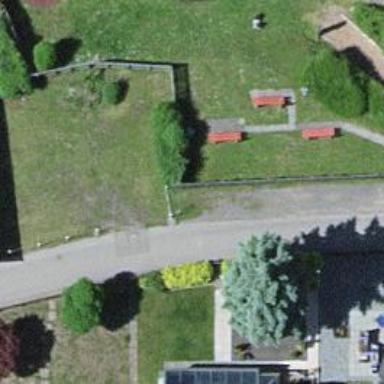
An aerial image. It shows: Red bench.